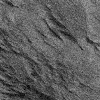
Atmospheric dust classification: not_dusty